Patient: sex F, age 67
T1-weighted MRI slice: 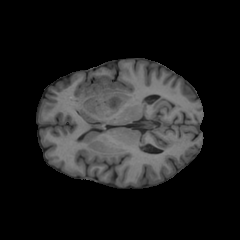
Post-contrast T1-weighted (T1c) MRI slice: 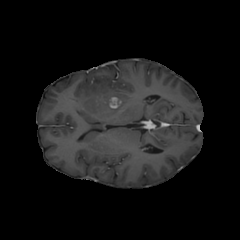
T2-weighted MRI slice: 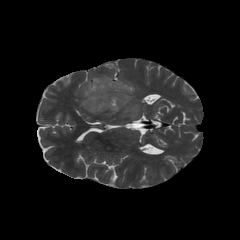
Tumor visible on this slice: yes
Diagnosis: Glioblastoma, IDH-wildtype
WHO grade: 4